Field crop: tomato
Growth stage: 2
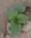
Species: solanum